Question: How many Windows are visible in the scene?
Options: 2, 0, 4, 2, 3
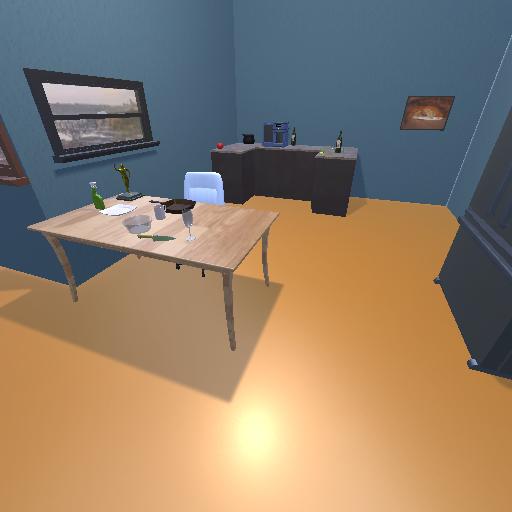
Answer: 2